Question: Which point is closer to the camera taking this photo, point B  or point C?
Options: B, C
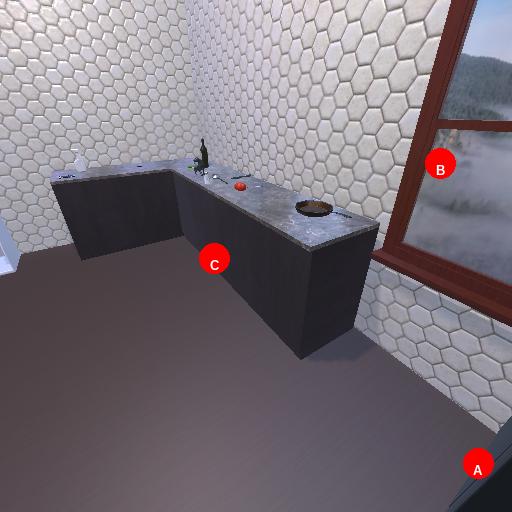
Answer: B